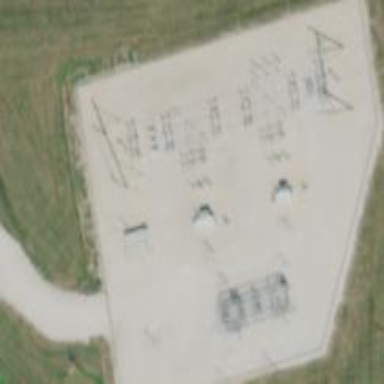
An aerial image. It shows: Distribution power substation secured by fence.